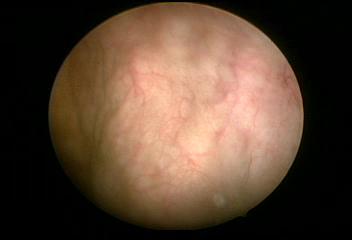
Modality: WLC
Class: Normal mucosa
Bladder cancer association: No